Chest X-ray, PA view. Patient: 68 years old, sex F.
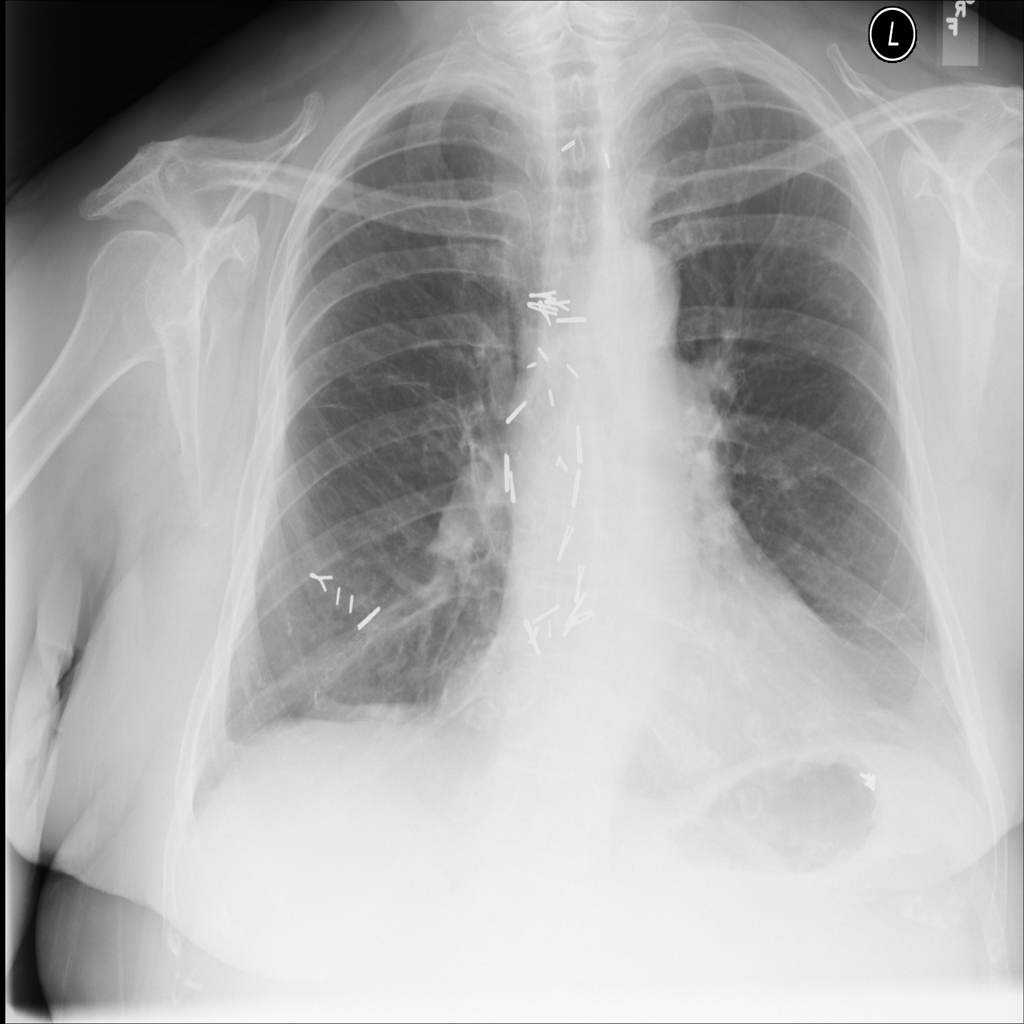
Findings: Atelectasis